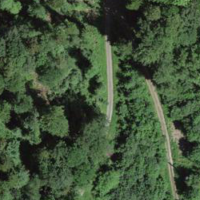
EUNIS habitat code: 44
Species observed at this site:
Hedera helix